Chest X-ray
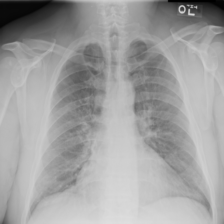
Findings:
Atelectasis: negative
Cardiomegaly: negative
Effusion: negative
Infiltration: negative
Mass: negative
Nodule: negative
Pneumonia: negative
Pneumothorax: negative
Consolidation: negative
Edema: negative
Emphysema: negative
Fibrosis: negative
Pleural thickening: negative
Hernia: negative